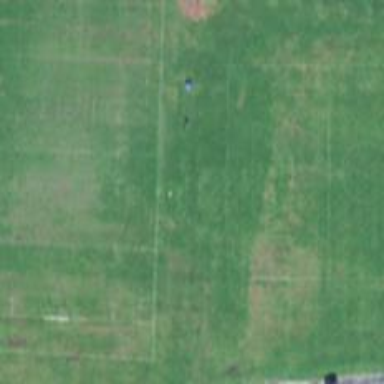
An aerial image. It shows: Rugby pitch with grass surface.